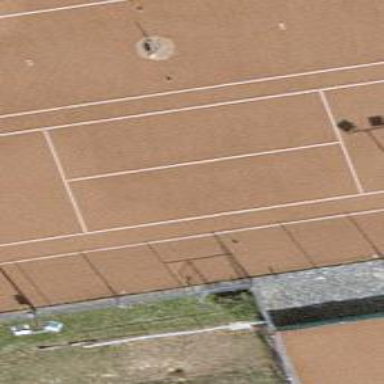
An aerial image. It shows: Tennis court on pitch.